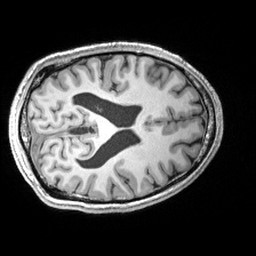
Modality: T1w
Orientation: axial
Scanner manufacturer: siemens
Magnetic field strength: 3 T
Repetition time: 2.53 s
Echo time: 0.00299 s